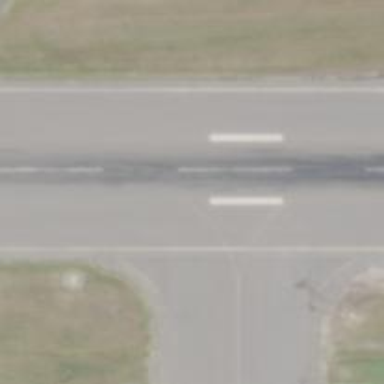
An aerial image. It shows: View of taxiway at the airport.